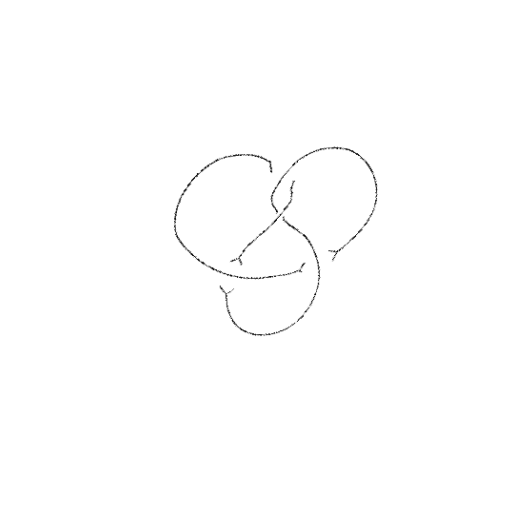
Crossing number: 4